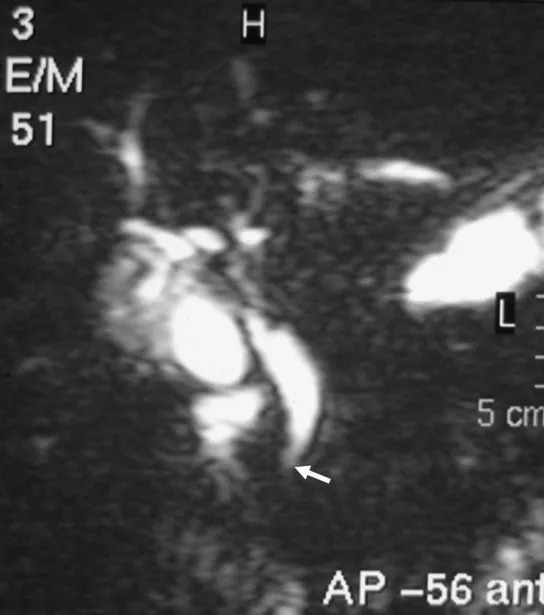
MRCP depicting the dilatation and abrupt stenosis of the CBD, close to the ampulla of Vater (arrow).
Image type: radiology (mri)